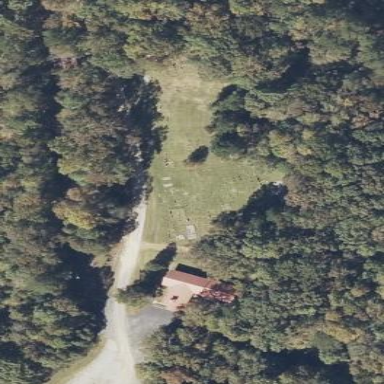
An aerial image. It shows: Grave yard.